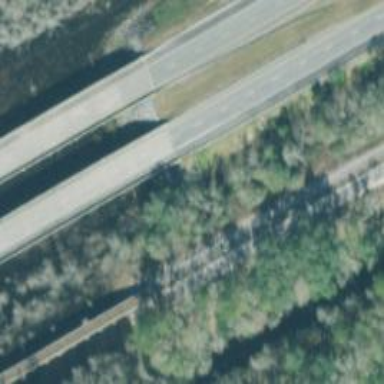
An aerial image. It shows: Bridge on trunk expressway.